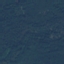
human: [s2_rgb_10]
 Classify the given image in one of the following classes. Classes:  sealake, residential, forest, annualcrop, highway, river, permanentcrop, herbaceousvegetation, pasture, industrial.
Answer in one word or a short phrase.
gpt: Forest